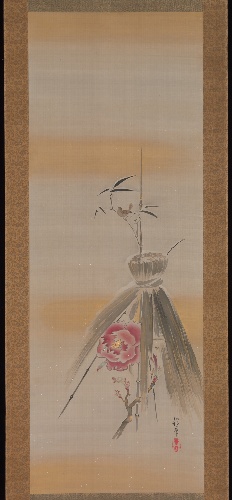
Artist: Sakai Hōitsu
Artist bio: Japanese, 1761–1828
Object type: Hanging scroll
Classification: Paintings
Medium: Hanging scroll; ink and color on silk
Culture: Japan
Period: Edo period (1615–1868)
Dimensions: 44 1/4 x 16 in. (112.4 x 40.6 cm)
Department: Asian Art
Credit line: The Howard Mansfield Collection, Purchase, Rogers Fund, 1936
Accession year: 1936
Repository: Metropolitan Museum of Art, New York, NY
Tags: Peonies